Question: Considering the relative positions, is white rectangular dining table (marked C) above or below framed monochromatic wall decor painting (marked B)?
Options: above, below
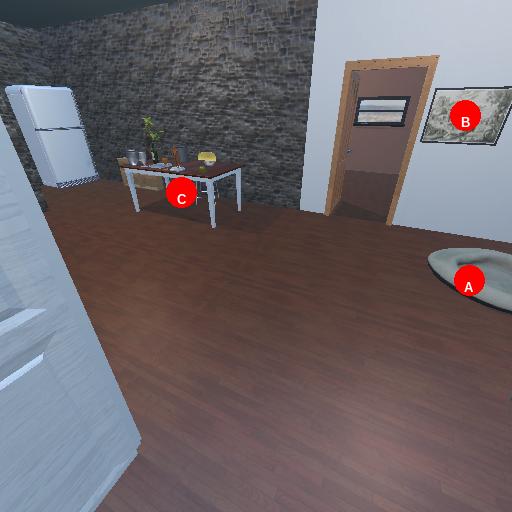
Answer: above